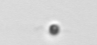
Label: nanoplankton_mix